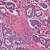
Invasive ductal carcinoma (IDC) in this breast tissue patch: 1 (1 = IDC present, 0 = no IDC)